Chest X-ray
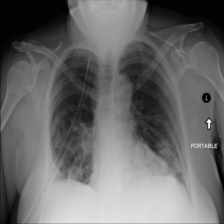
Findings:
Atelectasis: negative
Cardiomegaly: negative
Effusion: negative
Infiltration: positive
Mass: positive
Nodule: negative
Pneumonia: negative
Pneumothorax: positive
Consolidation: negative
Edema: negative
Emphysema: negative
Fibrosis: negative
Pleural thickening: negative
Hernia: negative